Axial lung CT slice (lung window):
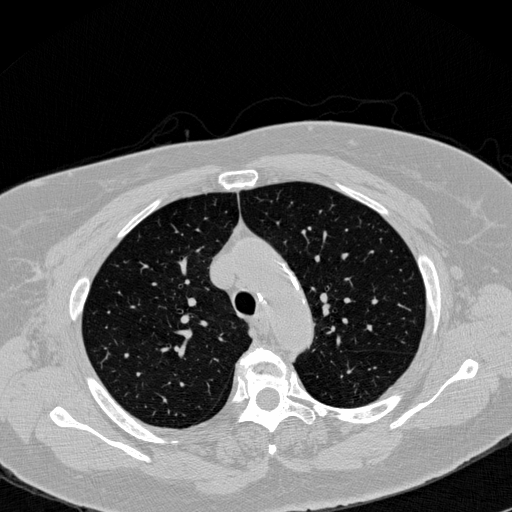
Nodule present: no